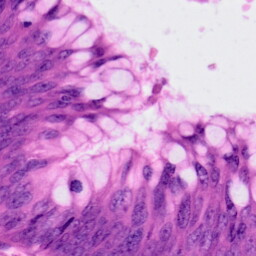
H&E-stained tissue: Colon